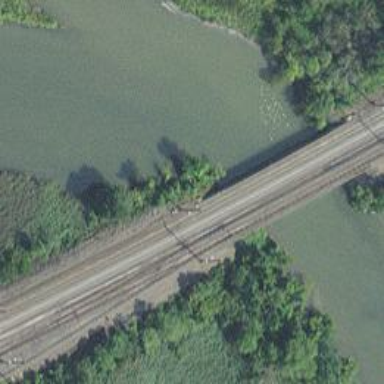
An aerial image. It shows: Railway with electrified contact lines.